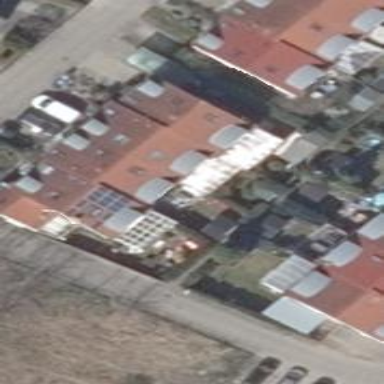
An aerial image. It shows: View of apartment building.